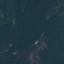
Land use / land cover: Forest